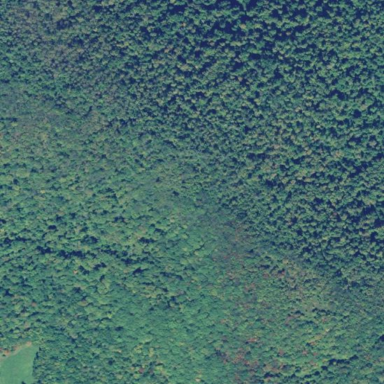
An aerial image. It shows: Nature reserve known as Forest Preserve Detached Parcel.